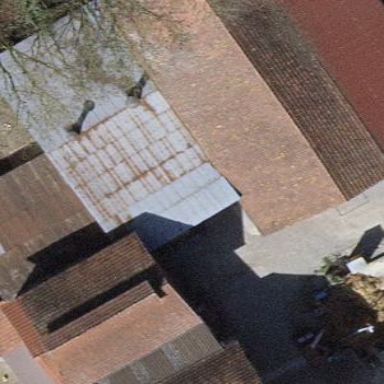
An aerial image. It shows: Farmyard area.